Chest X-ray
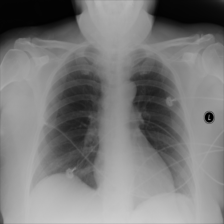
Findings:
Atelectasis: negative
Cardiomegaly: negative
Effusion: negative
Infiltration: negative
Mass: negative
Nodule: negative
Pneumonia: negative
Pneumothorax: negative
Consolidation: negative
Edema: negative
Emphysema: negative
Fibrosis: negative
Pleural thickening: negative
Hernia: negative